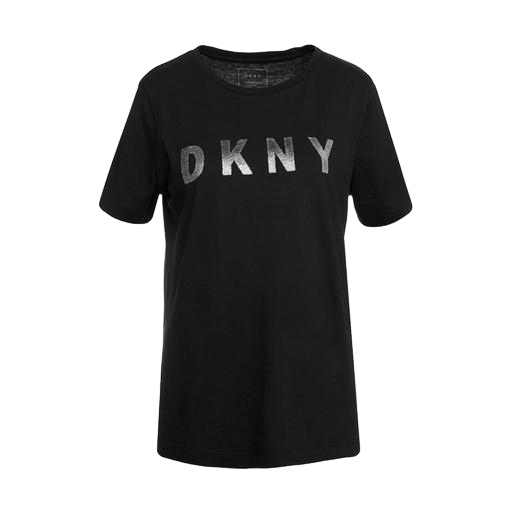
black glitter effect logo t-shirt, women's tee, black short-sleeve graphic tee, white background